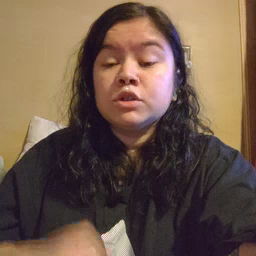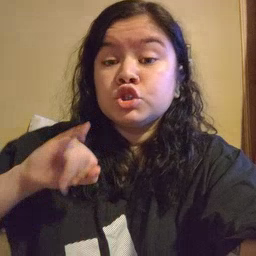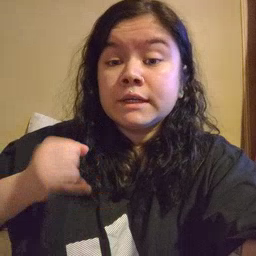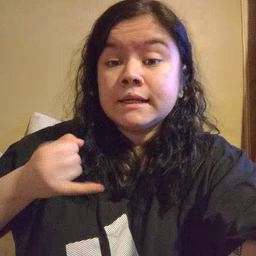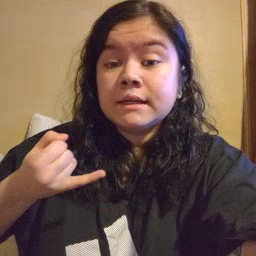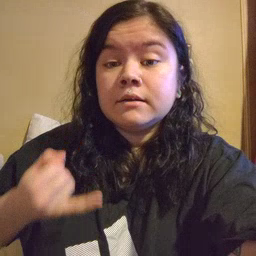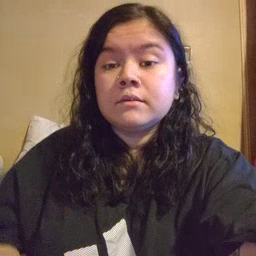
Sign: jeans